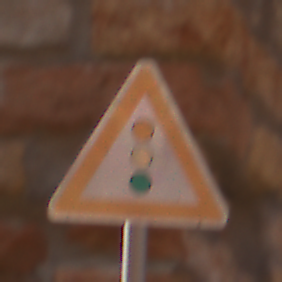
Verkehrszeichen: Lichtzeichenanlage
Umgebung: Outdoor, Urban
Tageszeit: MorningAfternoon
Wetter: Clear
Licht: Natural
Jahreszeit: NotSpecified
Kontrast: MediumContrast